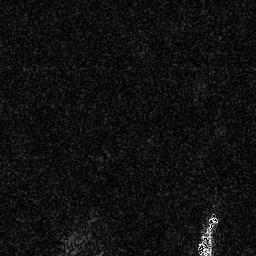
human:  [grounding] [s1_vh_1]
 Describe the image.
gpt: In the satellite image, there is  <ref>1 medium ship </ref> <box>[[75, 83, 84, 99, 0]]</box> located at bottom right.